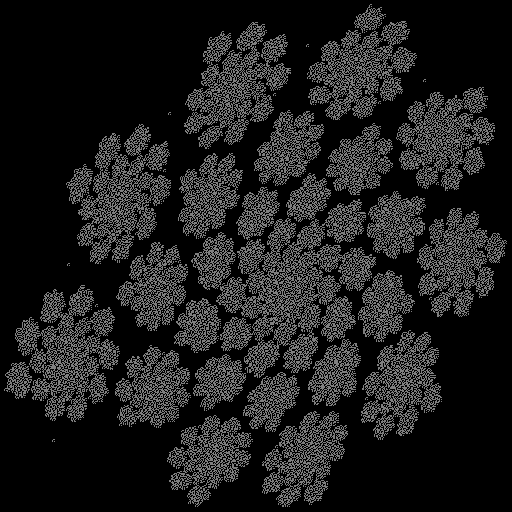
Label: flower